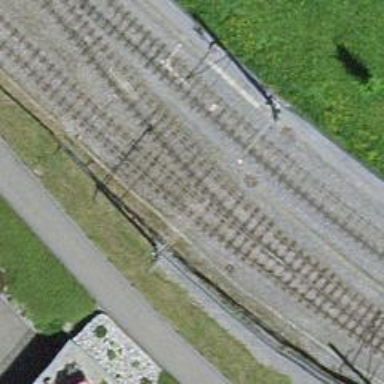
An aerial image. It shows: Narrow-gauge railway track with one electrified contact line.